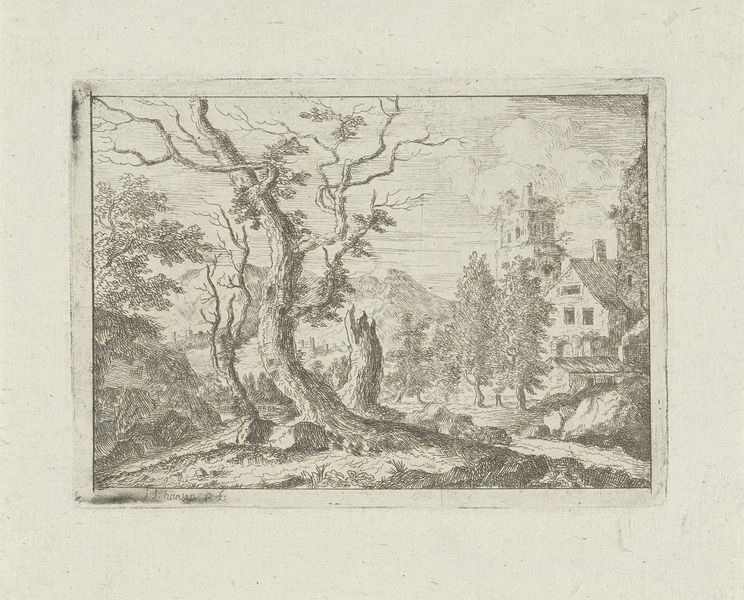
Titel: Drie dode bomen op een heuvel
Künstler: Jean Joseph Hanson
Standort: Amsterdam
Institution: Rijksmuseum
Schlagwörter: maison, gravure, mort, arbre, paysage, ruine, feuillage, rijksmuseem